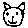
Label: cat